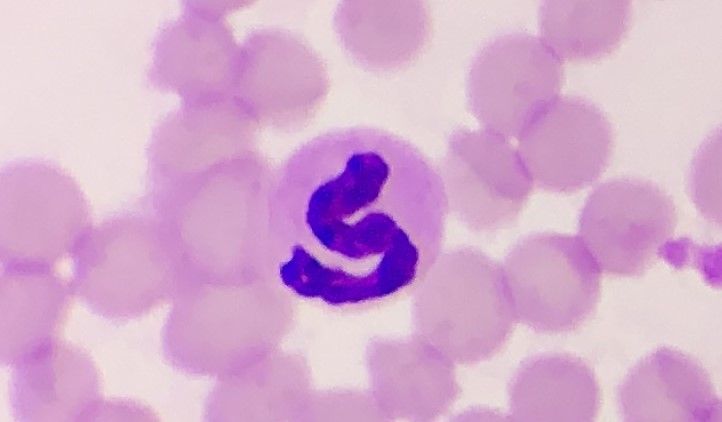
White blood cell type: Neutrophil